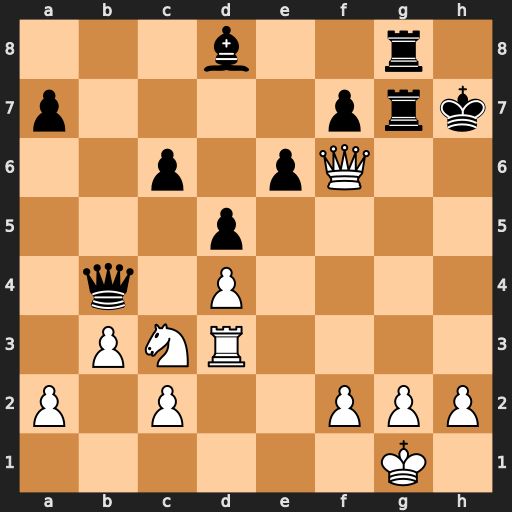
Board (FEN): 3b2r1/p4prk/2p1pQ2/3p4/1q1P4/1PNR4/P1P2PPP/6K1
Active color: w
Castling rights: -
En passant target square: -
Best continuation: Rh3#